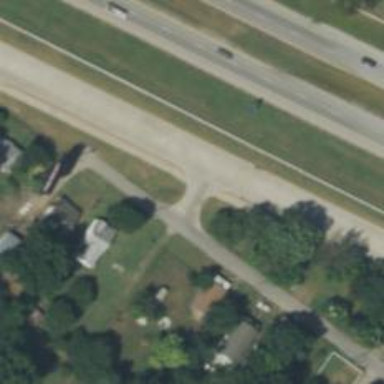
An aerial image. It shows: Road with stop sign.